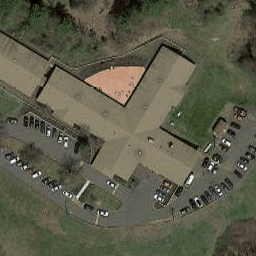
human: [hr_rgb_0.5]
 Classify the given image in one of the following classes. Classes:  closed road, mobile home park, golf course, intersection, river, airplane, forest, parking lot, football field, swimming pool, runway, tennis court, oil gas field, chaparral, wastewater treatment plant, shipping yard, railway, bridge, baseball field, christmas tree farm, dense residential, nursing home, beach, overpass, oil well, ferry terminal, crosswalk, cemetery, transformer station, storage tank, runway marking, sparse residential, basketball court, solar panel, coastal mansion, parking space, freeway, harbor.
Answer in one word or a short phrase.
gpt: nursing home